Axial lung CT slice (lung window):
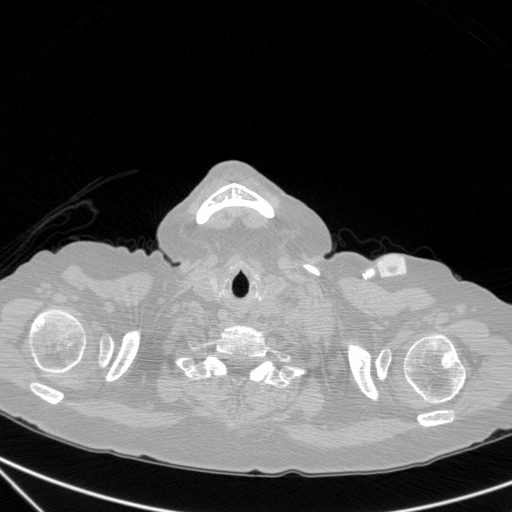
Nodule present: no